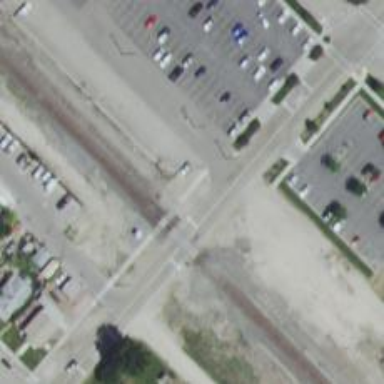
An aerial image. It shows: Full barrier at railway crossing.